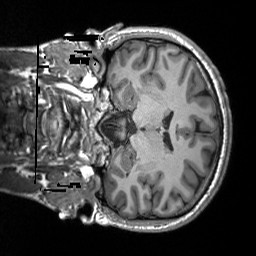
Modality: T1w
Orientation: coronal
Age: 35
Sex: male
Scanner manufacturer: siemens
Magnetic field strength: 3 T
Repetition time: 2.3 s
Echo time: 0.002 s